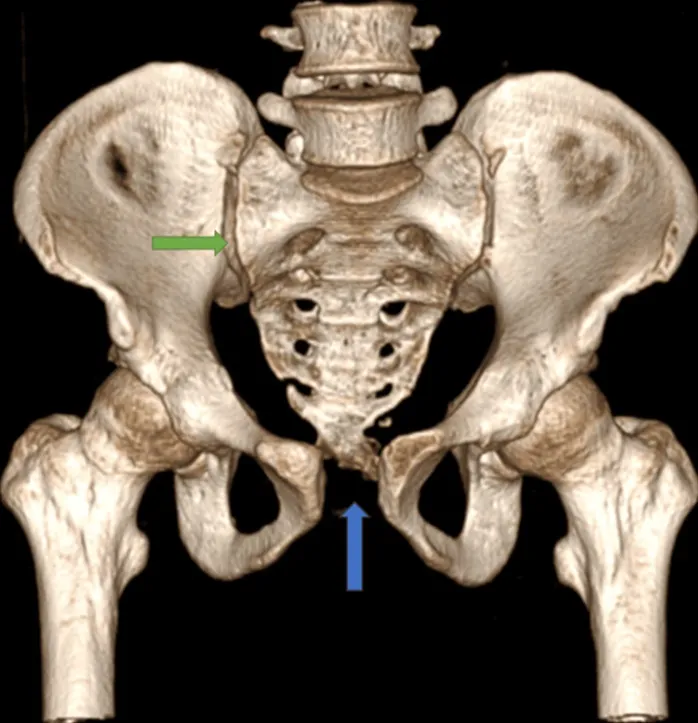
CT-3D anterior view of pubic symphysis diastasis (marked with blue arrow) and sacroiliac joint disruption right (marked with green arrow).
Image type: radiology (ct)